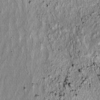
Label: not_dusty